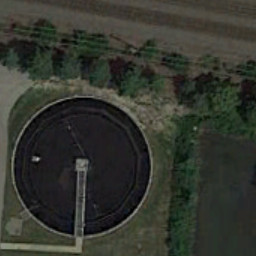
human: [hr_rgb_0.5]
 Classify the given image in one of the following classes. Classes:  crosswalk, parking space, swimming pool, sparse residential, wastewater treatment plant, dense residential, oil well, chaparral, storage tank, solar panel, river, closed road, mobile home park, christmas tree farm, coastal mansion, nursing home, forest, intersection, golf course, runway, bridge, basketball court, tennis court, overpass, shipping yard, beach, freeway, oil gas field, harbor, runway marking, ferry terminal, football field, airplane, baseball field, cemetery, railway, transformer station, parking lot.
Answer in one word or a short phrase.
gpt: wastewater treatment plant